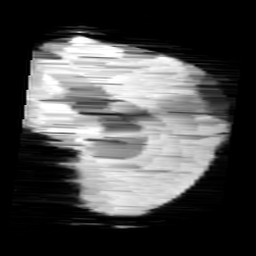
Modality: minIP
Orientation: sagittal
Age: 9
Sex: male
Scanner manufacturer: siemens
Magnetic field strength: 3 T
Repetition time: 0.027 s
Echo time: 0.02 s